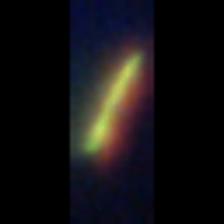
Taxon: Pennate
Group: Diatoms